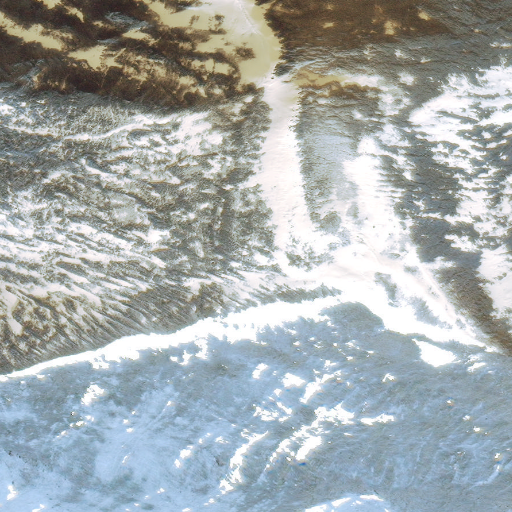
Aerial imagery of mountain in Alaska named Mount Sergief containing only unknown